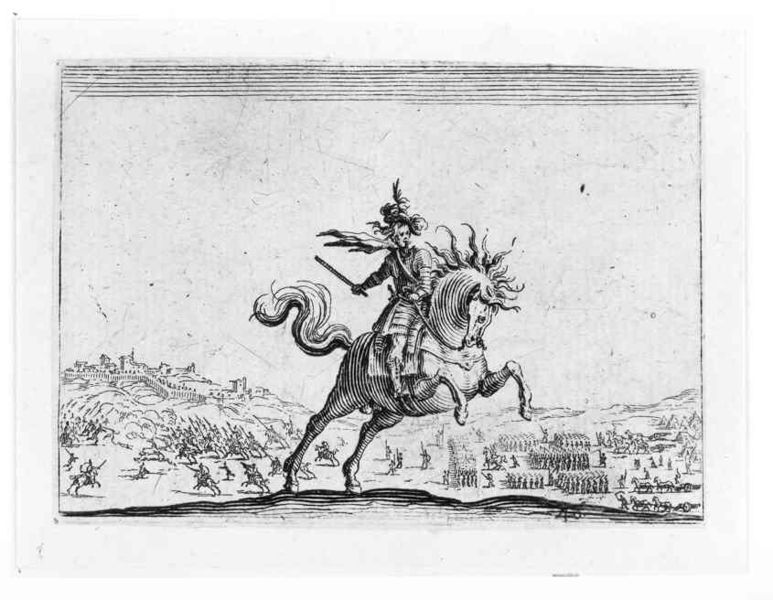
Titel: Der Befehlshaber zu Pferd
Künstler: Jacques Callot
Standort: Karlsruhe
Institution: Staatliche Kunsthalle Karlsruhe
Schlagwörter: angriff, berg, feder, feuer, himmel, kampf, körper, mann, weiß, landschaft, menschen, stadt, blume, frankreich, frau, hintergrund, hut, männer, schwarz, vordergrund, zeichnung, rasen, tier, schädel, tod, tot, signatur, ebene, feld, horizont, hügel, kirche, haare, blatt, renaissance, anhöhe, fliegen, pferd, pferde, reiter, stock, federhut, hufe, mähne, rappe, reiten, reiterbild, reiterin, ritt, sattel, schnell, schwanz, schweif, sprung, zaumzeug, zügel, rahmung, stab, dorf, mauer, grafik, graphik, linien, platz, wehr, gewalt, krieg, schlacht, wild, könig, soldaten, symmetrie, befestigung, flucht, ortschaft, kanone, panzer, burg, flammen, vernichtung, draufsicht, festung, druck, druckgraphik, lithographie, schwarz weiss, druckgrafik, radierung, stich, attacke, militär, schwert, waffen, soldat, fliehen, holzdruck, volk, degen, helm, ritter, anführer, armee, heer, kämpfen, rüstung, harnisch, ross, apokalypse, nüstern, mythos, krieger, stadtmauer, zaum, feldherr, kanonen, speer, heerführer, gewehre, staffel, kupferstich, bote, toben, heere, zorn, rennaissance, schwar, hengst, schießen, schlachtfeld, galopp, zelte, bur, gefecht, steigen, aufbäumen, steigend, stuch, formation, zentriert, kuperstich, blöd, brug, nachricht, truppe, tournier, osmane, truppen, aufstellung, seriendruck, steigendes pferd, durckgraphik, belagerung, armeen, feldmarschall, marschall, erstürmung, wildheit, reiterbildnis, springend, turnier, callot, rüctung, chwert, ufe, phalanx, wallanlage, talsicht, cervantes, rosinante, stih, kampg, 1600, 16. jh., 17. jh., jean d'arc, 46, regimenter, schlachtendarstellung, s#druck, stabt, jahanna von orleans, üpferd, jpferd, caillot, feuermähne